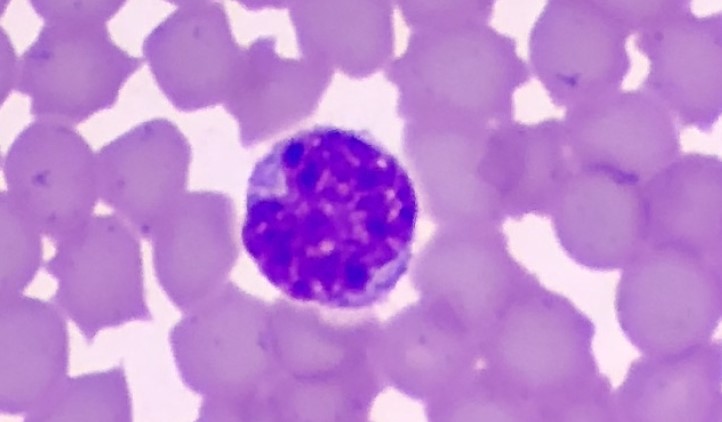
White blood cell type: Lymphocyte